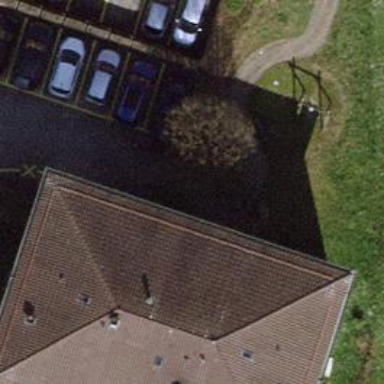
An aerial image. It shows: Parking aisle designated as service road.